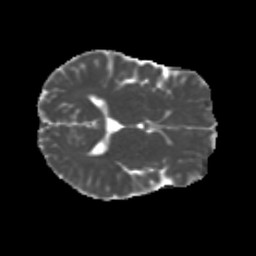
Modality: MD
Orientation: axial
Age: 18
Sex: female
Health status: healthy
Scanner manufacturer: siemens
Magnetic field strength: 3 T
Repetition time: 8.6 s
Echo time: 0.095 s